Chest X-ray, PA view. Patient: 29 years old, sex M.
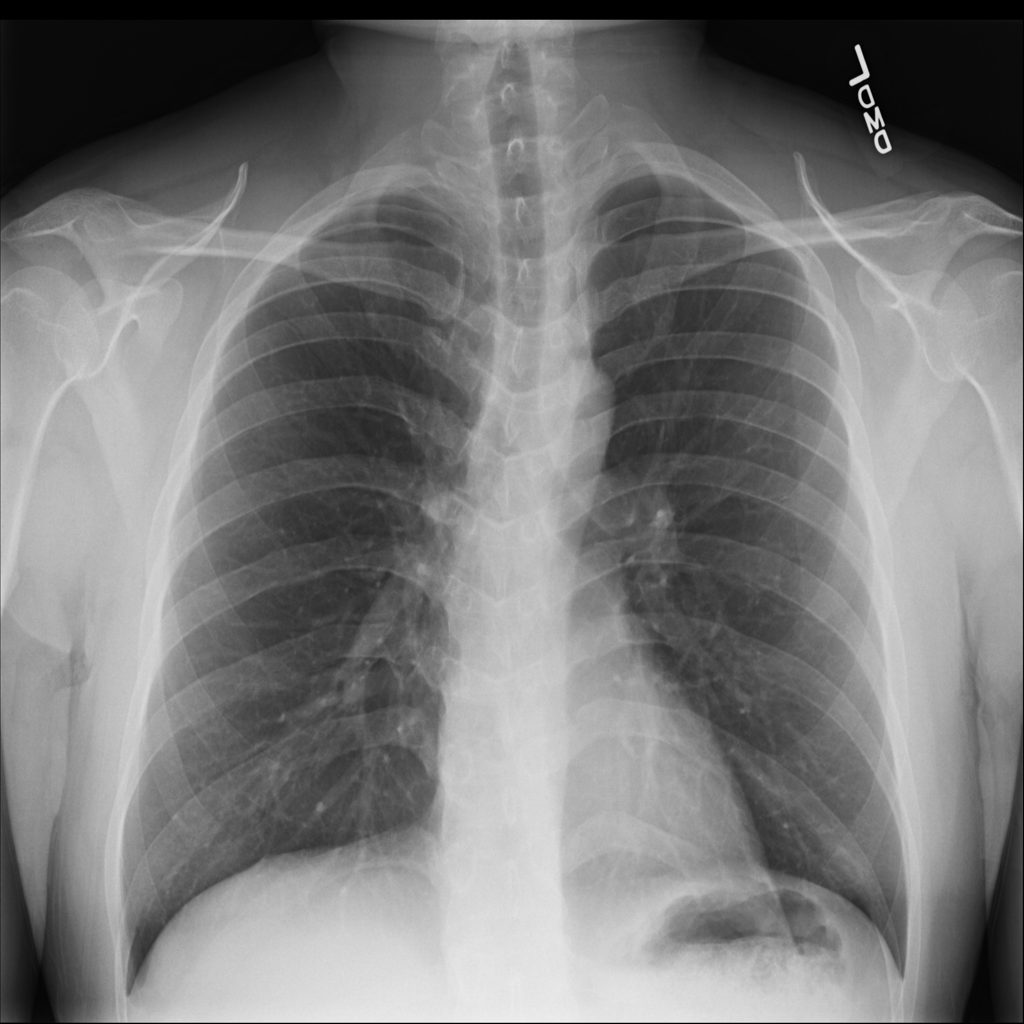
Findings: No Finding